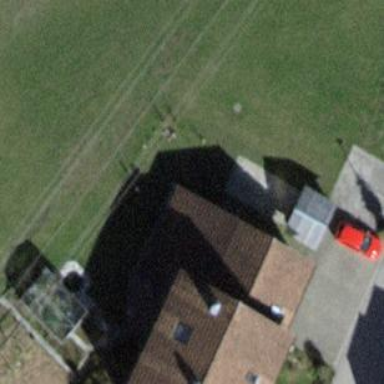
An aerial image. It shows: Garage.